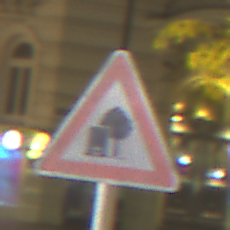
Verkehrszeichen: UnzureichendesLichtraumprofil
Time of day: Night
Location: Outdoor (Urban)
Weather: Clear
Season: NotSpecified
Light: Artificial